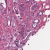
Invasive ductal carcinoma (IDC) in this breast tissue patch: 1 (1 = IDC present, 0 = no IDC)